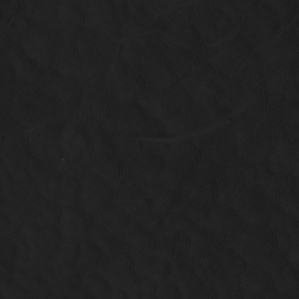
Label: non_frost